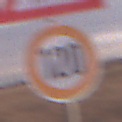
Verkehrszeichen: Geschwindigkeit120
Zusatzzeichen oben: DoppelkurveRechts
Umgebung: Outdoor, Nature
Tageszeit: SunriseSunset
Wetter: PartlyCloudy
Licht: Natural
Jahreszeit: NotSpecified
Kontrast: LowContrast